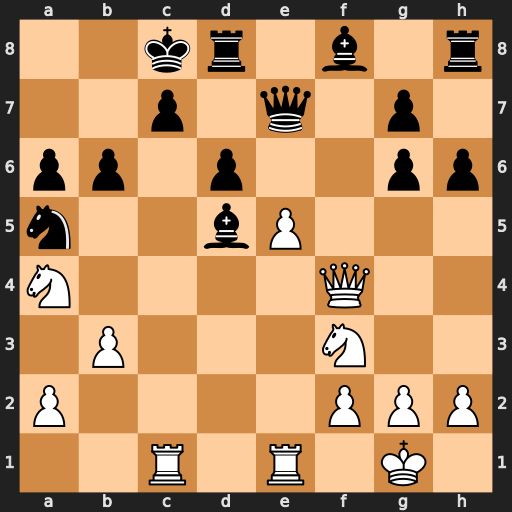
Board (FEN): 2kr1b1r/2p1q1p1/pp1p2pp/n2bP3/N4Q2/1P3N2/P4PPP/2R1R1K1
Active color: w
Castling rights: -
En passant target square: -
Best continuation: Nxb6+ Kb8 Nxd5